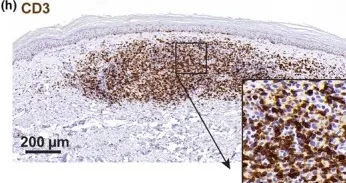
Anti-CD3. Staining. Higher magnification photographs correspond to regions of interest, as indicated.
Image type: pathology (immunostaining)